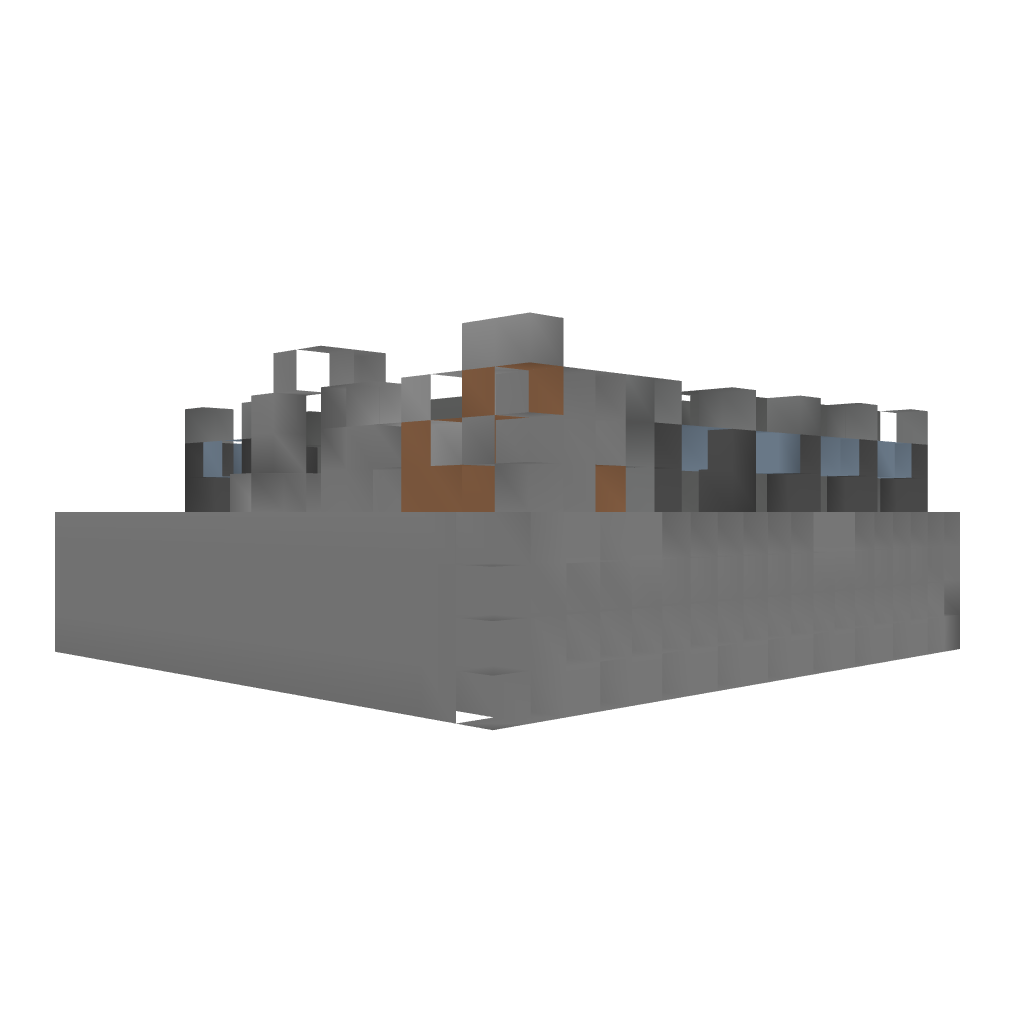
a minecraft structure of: ADVSET #2 The Mini Maze and Cave Entrace